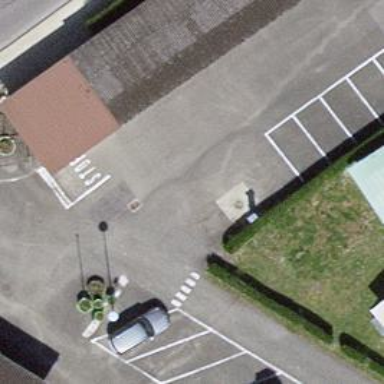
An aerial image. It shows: Asphalt parking aisle road.